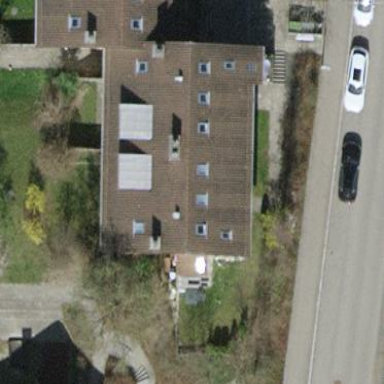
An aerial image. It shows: Semidetached house with gabled roof made of tiles.